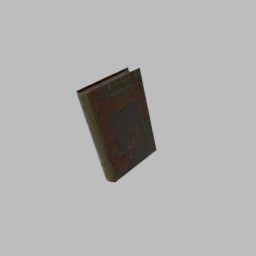
Label: tools